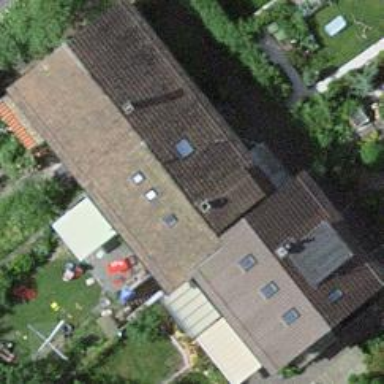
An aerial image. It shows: Terrace building.